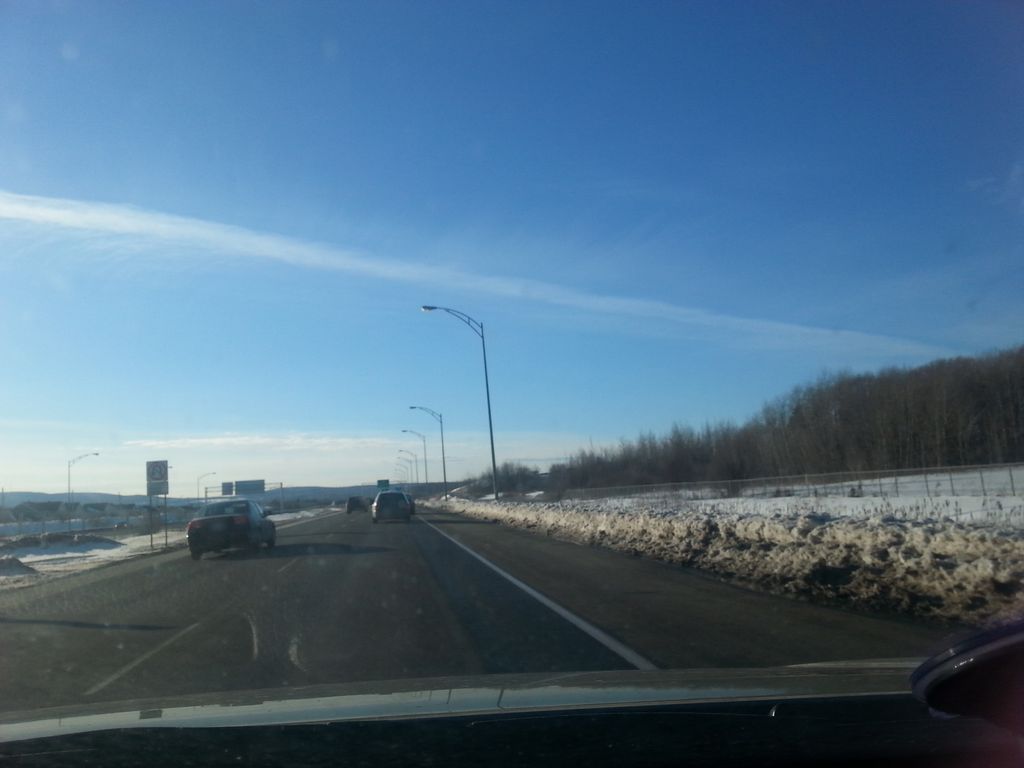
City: quebec_city